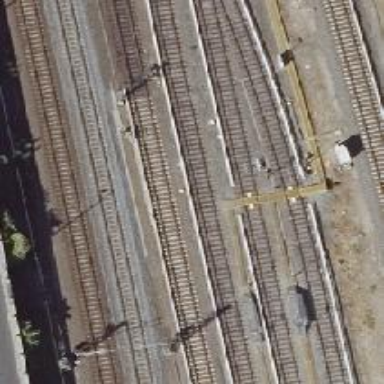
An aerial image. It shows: Siding service on electrified light rail railway.